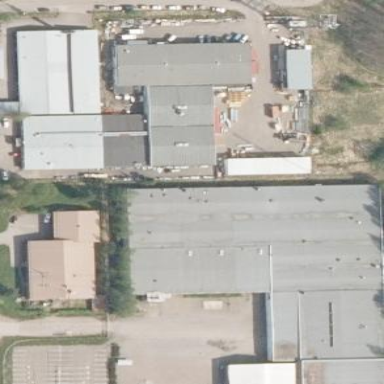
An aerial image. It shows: Industrial area.